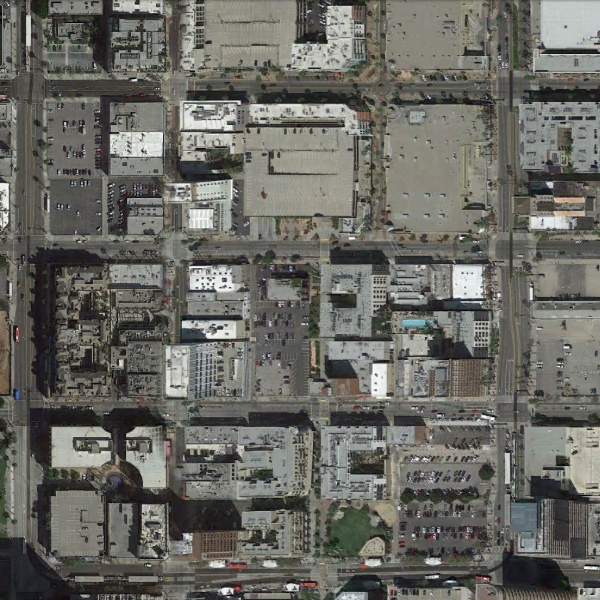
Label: Industrial